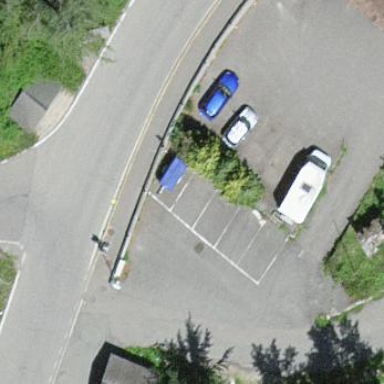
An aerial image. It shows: Parking area with surface.